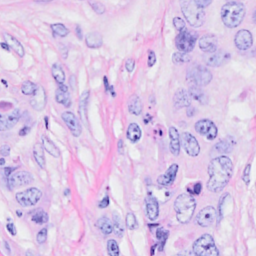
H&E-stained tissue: Breast